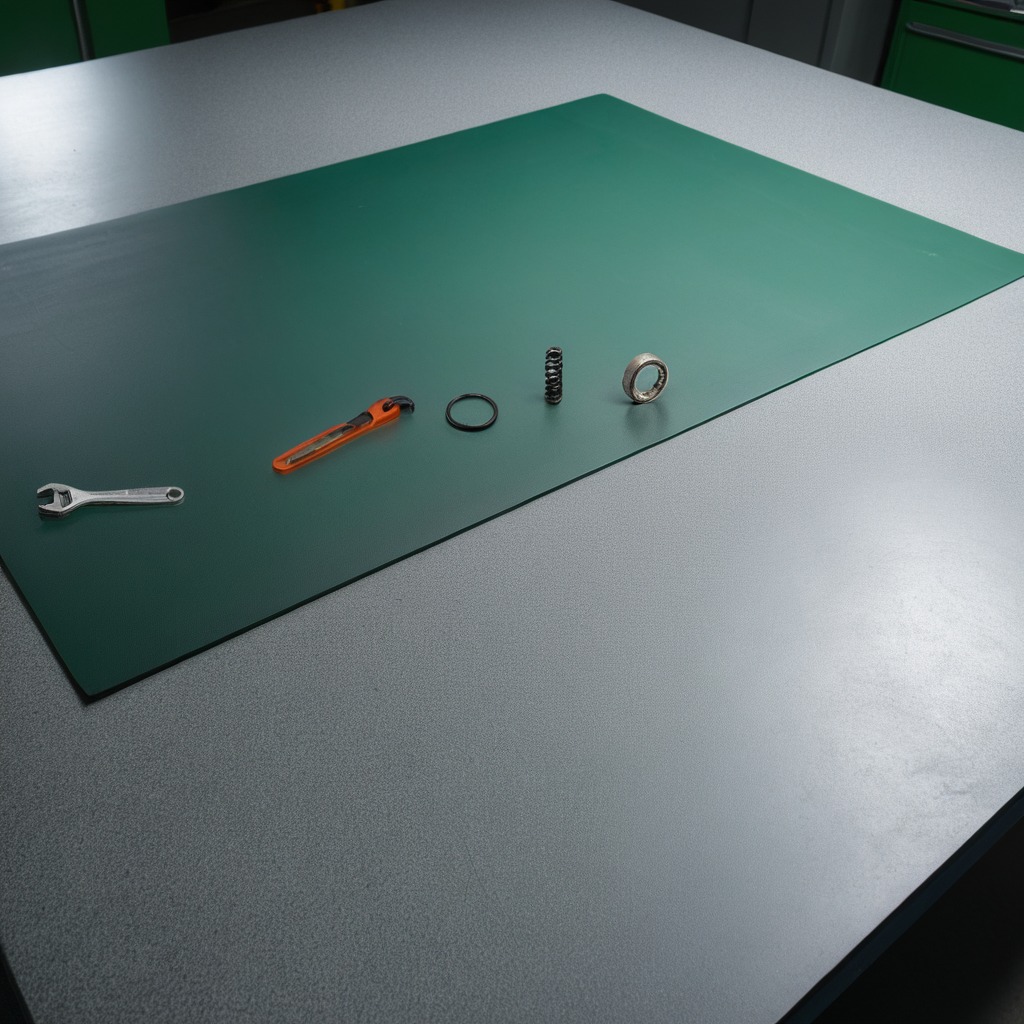
A rubber Oring, a metal ball bearing, a utility knife, a coiled metal spring, and a wrench are lying on the granite tabletop.